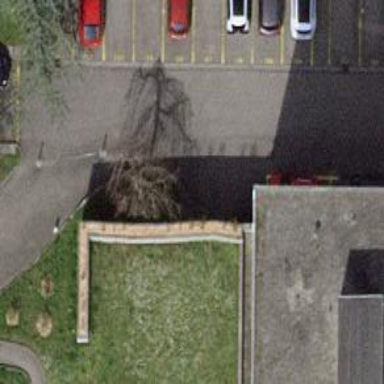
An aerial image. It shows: Parking entrance.